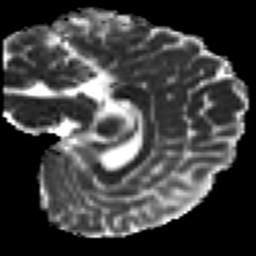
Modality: MD
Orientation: sagittal
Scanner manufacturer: siemens
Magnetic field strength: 3 T
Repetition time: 7.8 s
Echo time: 0.09 s